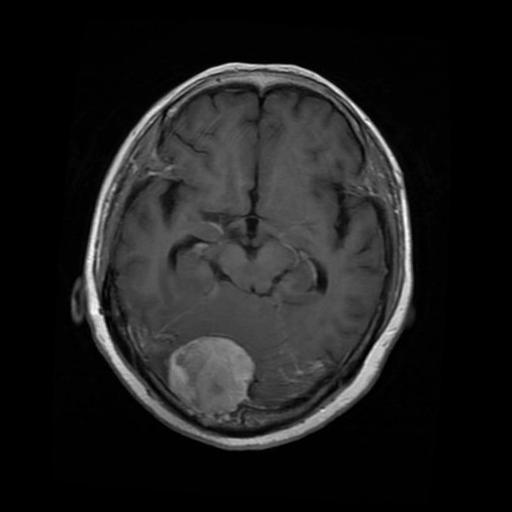
Label: meningioma